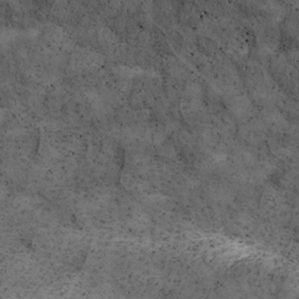
Label: non_frost